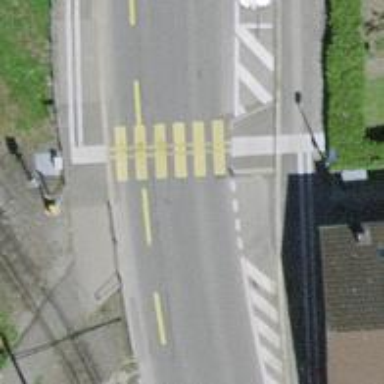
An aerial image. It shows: Zebra crossing on the road.